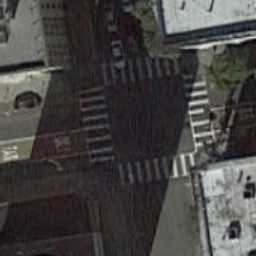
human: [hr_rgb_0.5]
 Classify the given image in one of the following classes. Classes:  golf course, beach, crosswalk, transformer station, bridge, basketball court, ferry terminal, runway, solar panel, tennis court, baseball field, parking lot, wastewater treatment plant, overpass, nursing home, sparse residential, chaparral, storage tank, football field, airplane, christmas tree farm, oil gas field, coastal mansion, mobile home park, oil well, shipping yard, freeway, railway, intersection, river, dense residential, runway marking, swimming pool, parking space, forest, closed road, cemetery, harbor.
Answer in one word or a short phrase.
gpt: crosswalk